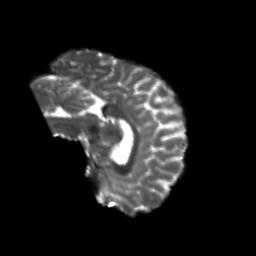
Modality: T2w
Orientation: sagittal
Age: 22
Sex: male
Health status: healthy
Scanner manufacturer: philips
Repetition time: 7.393 s
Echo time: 0.08599 s